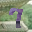
Label: 7